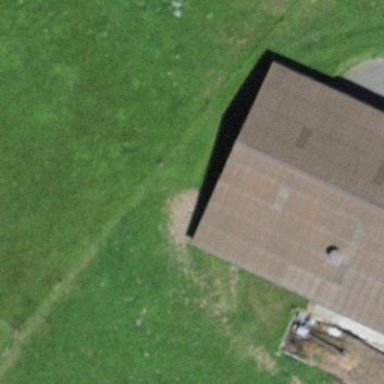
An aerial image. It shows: Rural barn.